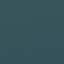
Land use / land cover: SeaLake